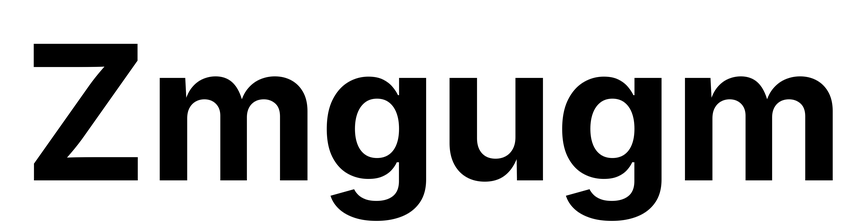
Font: Inter_Bold